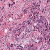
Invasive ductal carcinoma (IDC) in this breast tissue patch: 0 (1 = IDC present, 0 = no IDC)